Question: I know there is a lot of questions about this, but none of the answers seem to clear up my problem.
Not all of the items are overgapped, just 1 item that is being pushed too far to the right. I have looked over what I have a million times, and I am only getting the problem in IE8 and IE7; this extra gap is non existent in IE9 and all other browsers.

My CSS:
'''
#navigation{
background: url("../images/nav.png") repeat-x;
height: 88px;
width: 1000px;
margin: 0 auto;
}
#navigation .menu{
padding: 5px 0px 0px 155px;
}
#navigation .menu ul{
display: inline;
}
#navigation .menu ul li{
list-style: none;
float: left;
padding: 0px 0px 0px 25px;
}
#navigation .menu a.home{
display: block;
background-image: url("../images/b_home.png");
background-repeat: no-repeat;
height: 74px;
width: 74px;
}
#navigation .menu a.home:hover,#navigation .menu a.home.current{
background-image: url("../images/h_home.png");
background-repeat: no-repeat;
height: 74px;
width: 74px;
}
#navigation .menu a.content{
display: block;
background-image: url("../images/b_content.png");
background-repeat: no-repeat;
height: 74px;
width: 74px;
}
#navigation .menu a.content:hover,#navigation .menu a.content.current{
background-image: url("../images/h_content.png");
background-repeat: no-repeat;
height: 74px;
width: 74px;
}
#navigation .menu a.report{
display: block;
background-image: url("../images/b_report.png");
background-repeat: no-repeat;
height: 74px;
width: 74px;
}
#navigation .menu a.report:hover,#navigation .menu a.report.current{
background-image: url("../images/h_report.png");
background-repeat: no-repeat;
height: 74px;
width: 74px;
}
#navigation .menu a.users{
display: block;
background-image: url("../images/b_users.png");
background-repeat: no-repeat;
height: 74px;
width: 74px;
}
#navigation .menu a.users:hover,#navigation .menu a.users.current{
background-image: url("../images/h_users.png");
background-repeat: no-repeat;
height: 74px;
width: 74px;
}
#navigation .menu a.media{
display: block;
background-image: url("../images/b_media.png");
background-repeat: no-repeat;
height: 74px;
width: 74px;
}
#navigation .menu a.media:hover,#navigation a.menu .media.current{
background-image: url("../images/h_media.png");
background-repeat: no-repeat;
height: 74px;
width: 74px;
}
#navigation .menu a.event{
display: block;
background-image: url("../images/b_events.png");
background-repeat: no-repeat;
height: 74px;
width: 74px;
}
#navigation .menu a.event:hover,#navigation .menu a.event.current{
background-image: url("../images/h_event.png");
background-repeat: no-repeat;
height: 74px;
width: 74px;
}
#navigation .menu a.news{
display: block;
background-image: url("../images/b_news.png");
background-repeat: no-repeat;
height: 74px;
width: 74px;
}
#navigation .menu a.news:hover,#navigation .menu a.news.current{
background-image: url("../images/h_news.png");
background-repeat: no-repeat;
height: 74px;
width: 74px;
}
#navigation .menu a.settings{
display: block;
background-image: url("../images/b_settings.png");
background-repeat: no-repeat;
height: 74px;
width: 74px;
}
#navigation .menu a.settings:hover,#navigation .menu a.settings.current{
background-image: url("../images/h_settings.png");
background-repeat: no-repeat;
height: 74px;
width: 74px;
}
'''
My HTML:
'''
<div id="navigation">
<div class="menu">
<ul>
<li><a rel="tooltip" class="home current" href="#" title="Home"></a></li>
<li><a rel="tooltip" class="content" href="#" title="Content"></a></li>
<li><a rel="tooltip" class="report" href="#" title="Reports"></a></li>
<li><a rel="tooltip" class="users" href="#" title="Users"></a></li>
<li><a rel="tooltip" class="media" href="#" title="Media"></a></li>
<li><a rel="tooltip" class="events" href="#" title="Events"></a></li>
<li><a rel="tooltip" class="news" href="#" title="News"></a></li>
<li><a rel="tooltip" class="settings" href="#" title="Settings"></a></li>
</ul>
</div>
</div>
'''
A point in the right direction would be great!
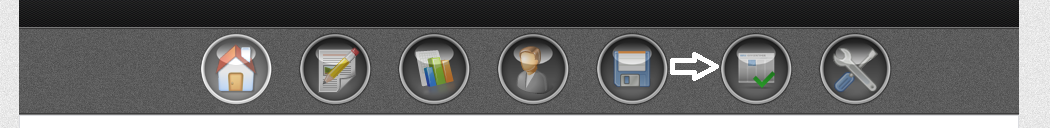
Answer: It seems I made an error in my html for the '<li><a class="event">' I put '"events"' so I just needed to drop the s, and IE7 was the only browser that was showing me the error!
Hate IE, but it helped me out today, thanks guys!